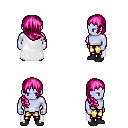
a pixel art fantasy rpg character, male body template, dark elf, purple skin, white cape, gold greaves, pink right-swept hairstyle, black shoes, four views (front, back, left, right), 2x2 character sprite sheet, small pixel art, hard edges, no anti-aliasing